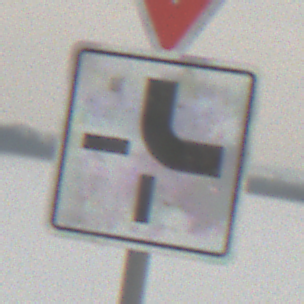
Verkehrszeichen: VerlaufVorfahrtsstrasse4
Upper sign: VorfahrtGewaehren
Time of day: MorningAfternoon
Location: Outdoor (Nature)
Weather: Overcast
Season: Winter
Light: Natural